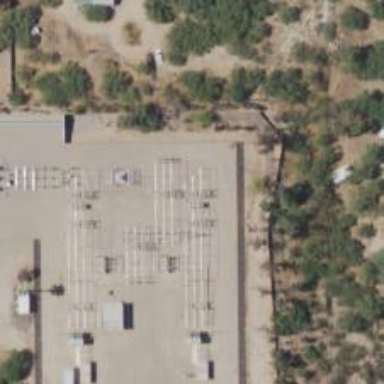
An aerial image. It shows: Switch used for power control.